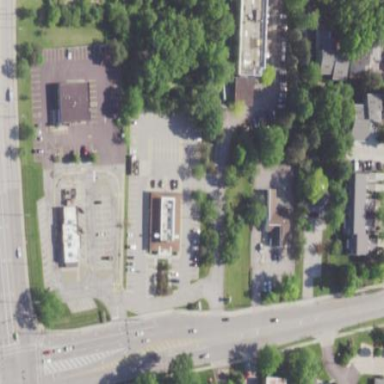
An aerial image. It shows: Retail area.